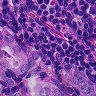
Metastatic tissue present: yes